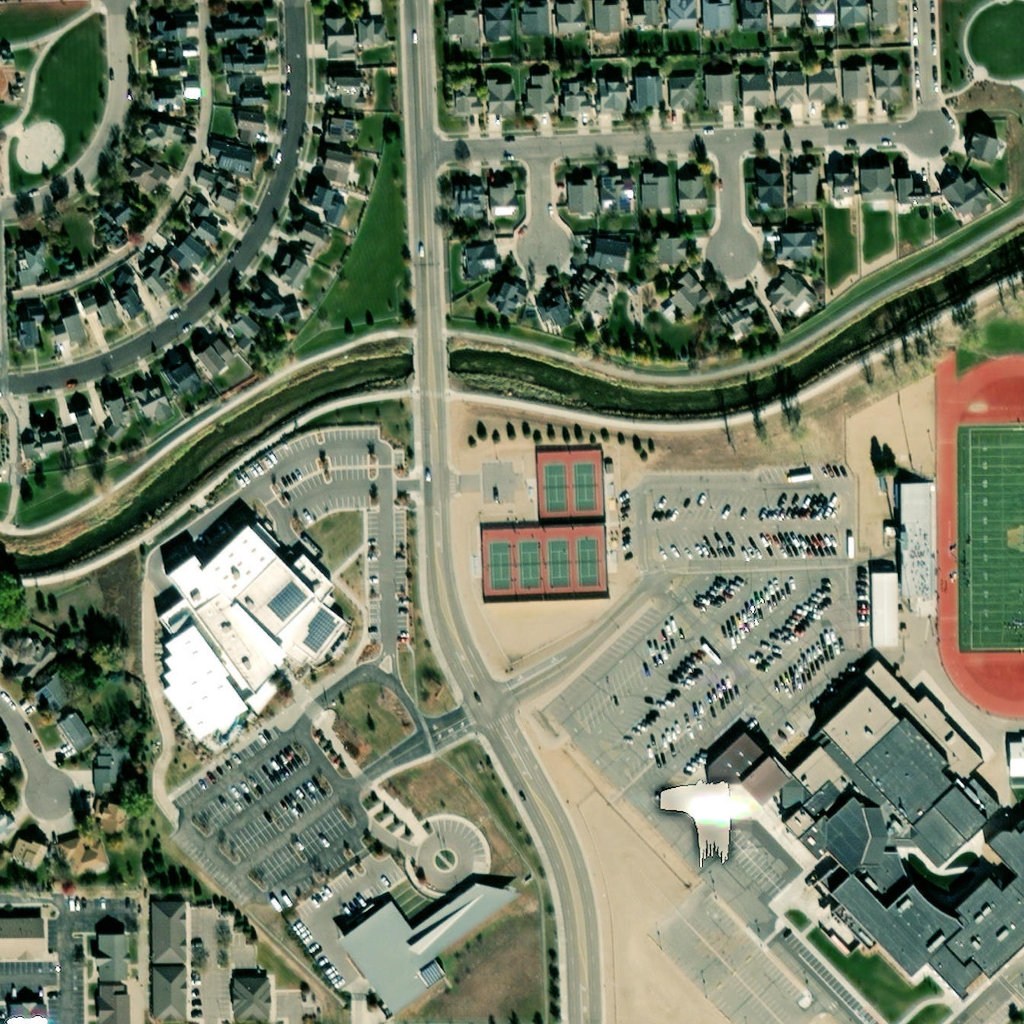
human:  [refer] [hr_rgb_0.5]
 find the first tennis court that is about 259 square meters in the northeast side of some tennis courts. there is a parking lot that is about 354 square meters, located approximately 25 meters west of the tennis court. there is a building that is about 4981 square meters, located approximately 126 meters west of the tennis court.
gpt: <box>[[56, 45, 58, 49, 0]]</box>